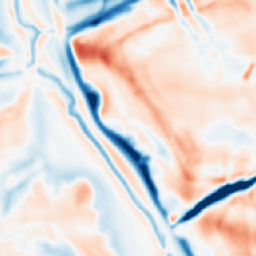
Category: multiscale
Decomposition family: dog
Decomposition parameters: sigma_low: 2
sigma_high: 10
Upsampling method: nearest
Upsampling parameters: scale: 4
Upsampling scale: 4